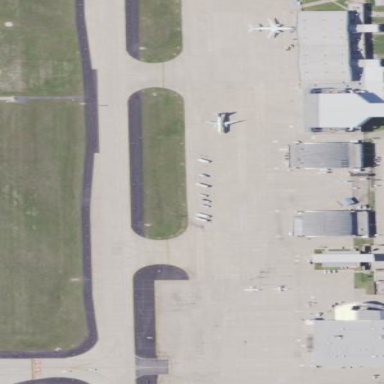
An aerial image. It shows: Apron at the airport.